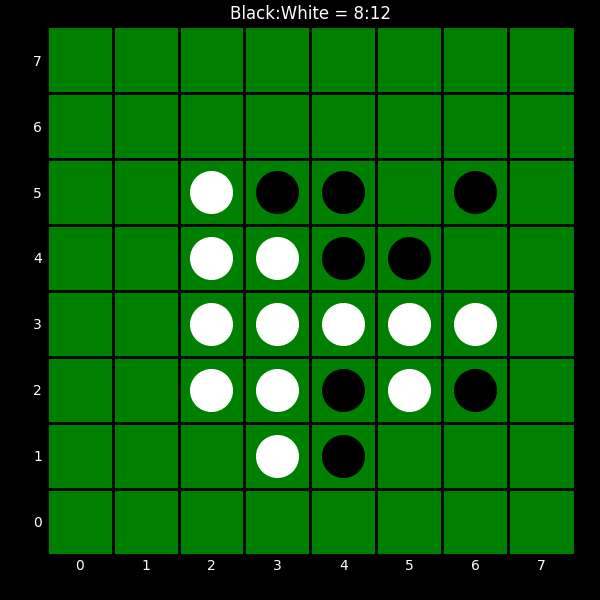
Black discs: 8
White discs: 12